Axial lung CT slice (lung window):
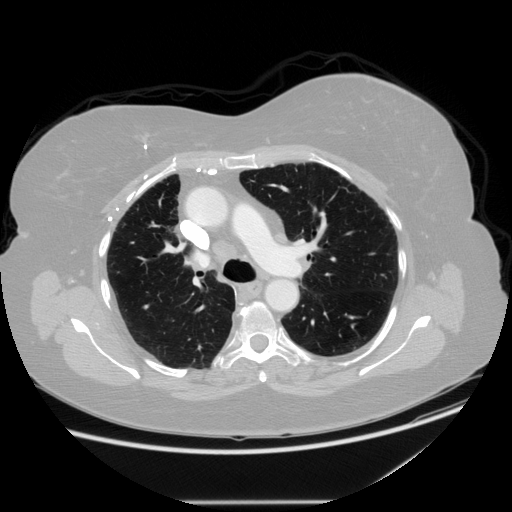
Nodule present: no